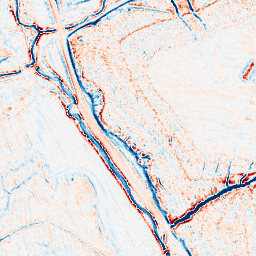
Category: edge_preserving
Decomposition family: anisotropic_diffusion
Decomposition parameters: iterations: 20
kappa: 10
gamma: 0.1
Upsampling method: sinc_hamming
Upsampling parameters: scale: 4
kernel_size: 16
Upsampling scale: 4